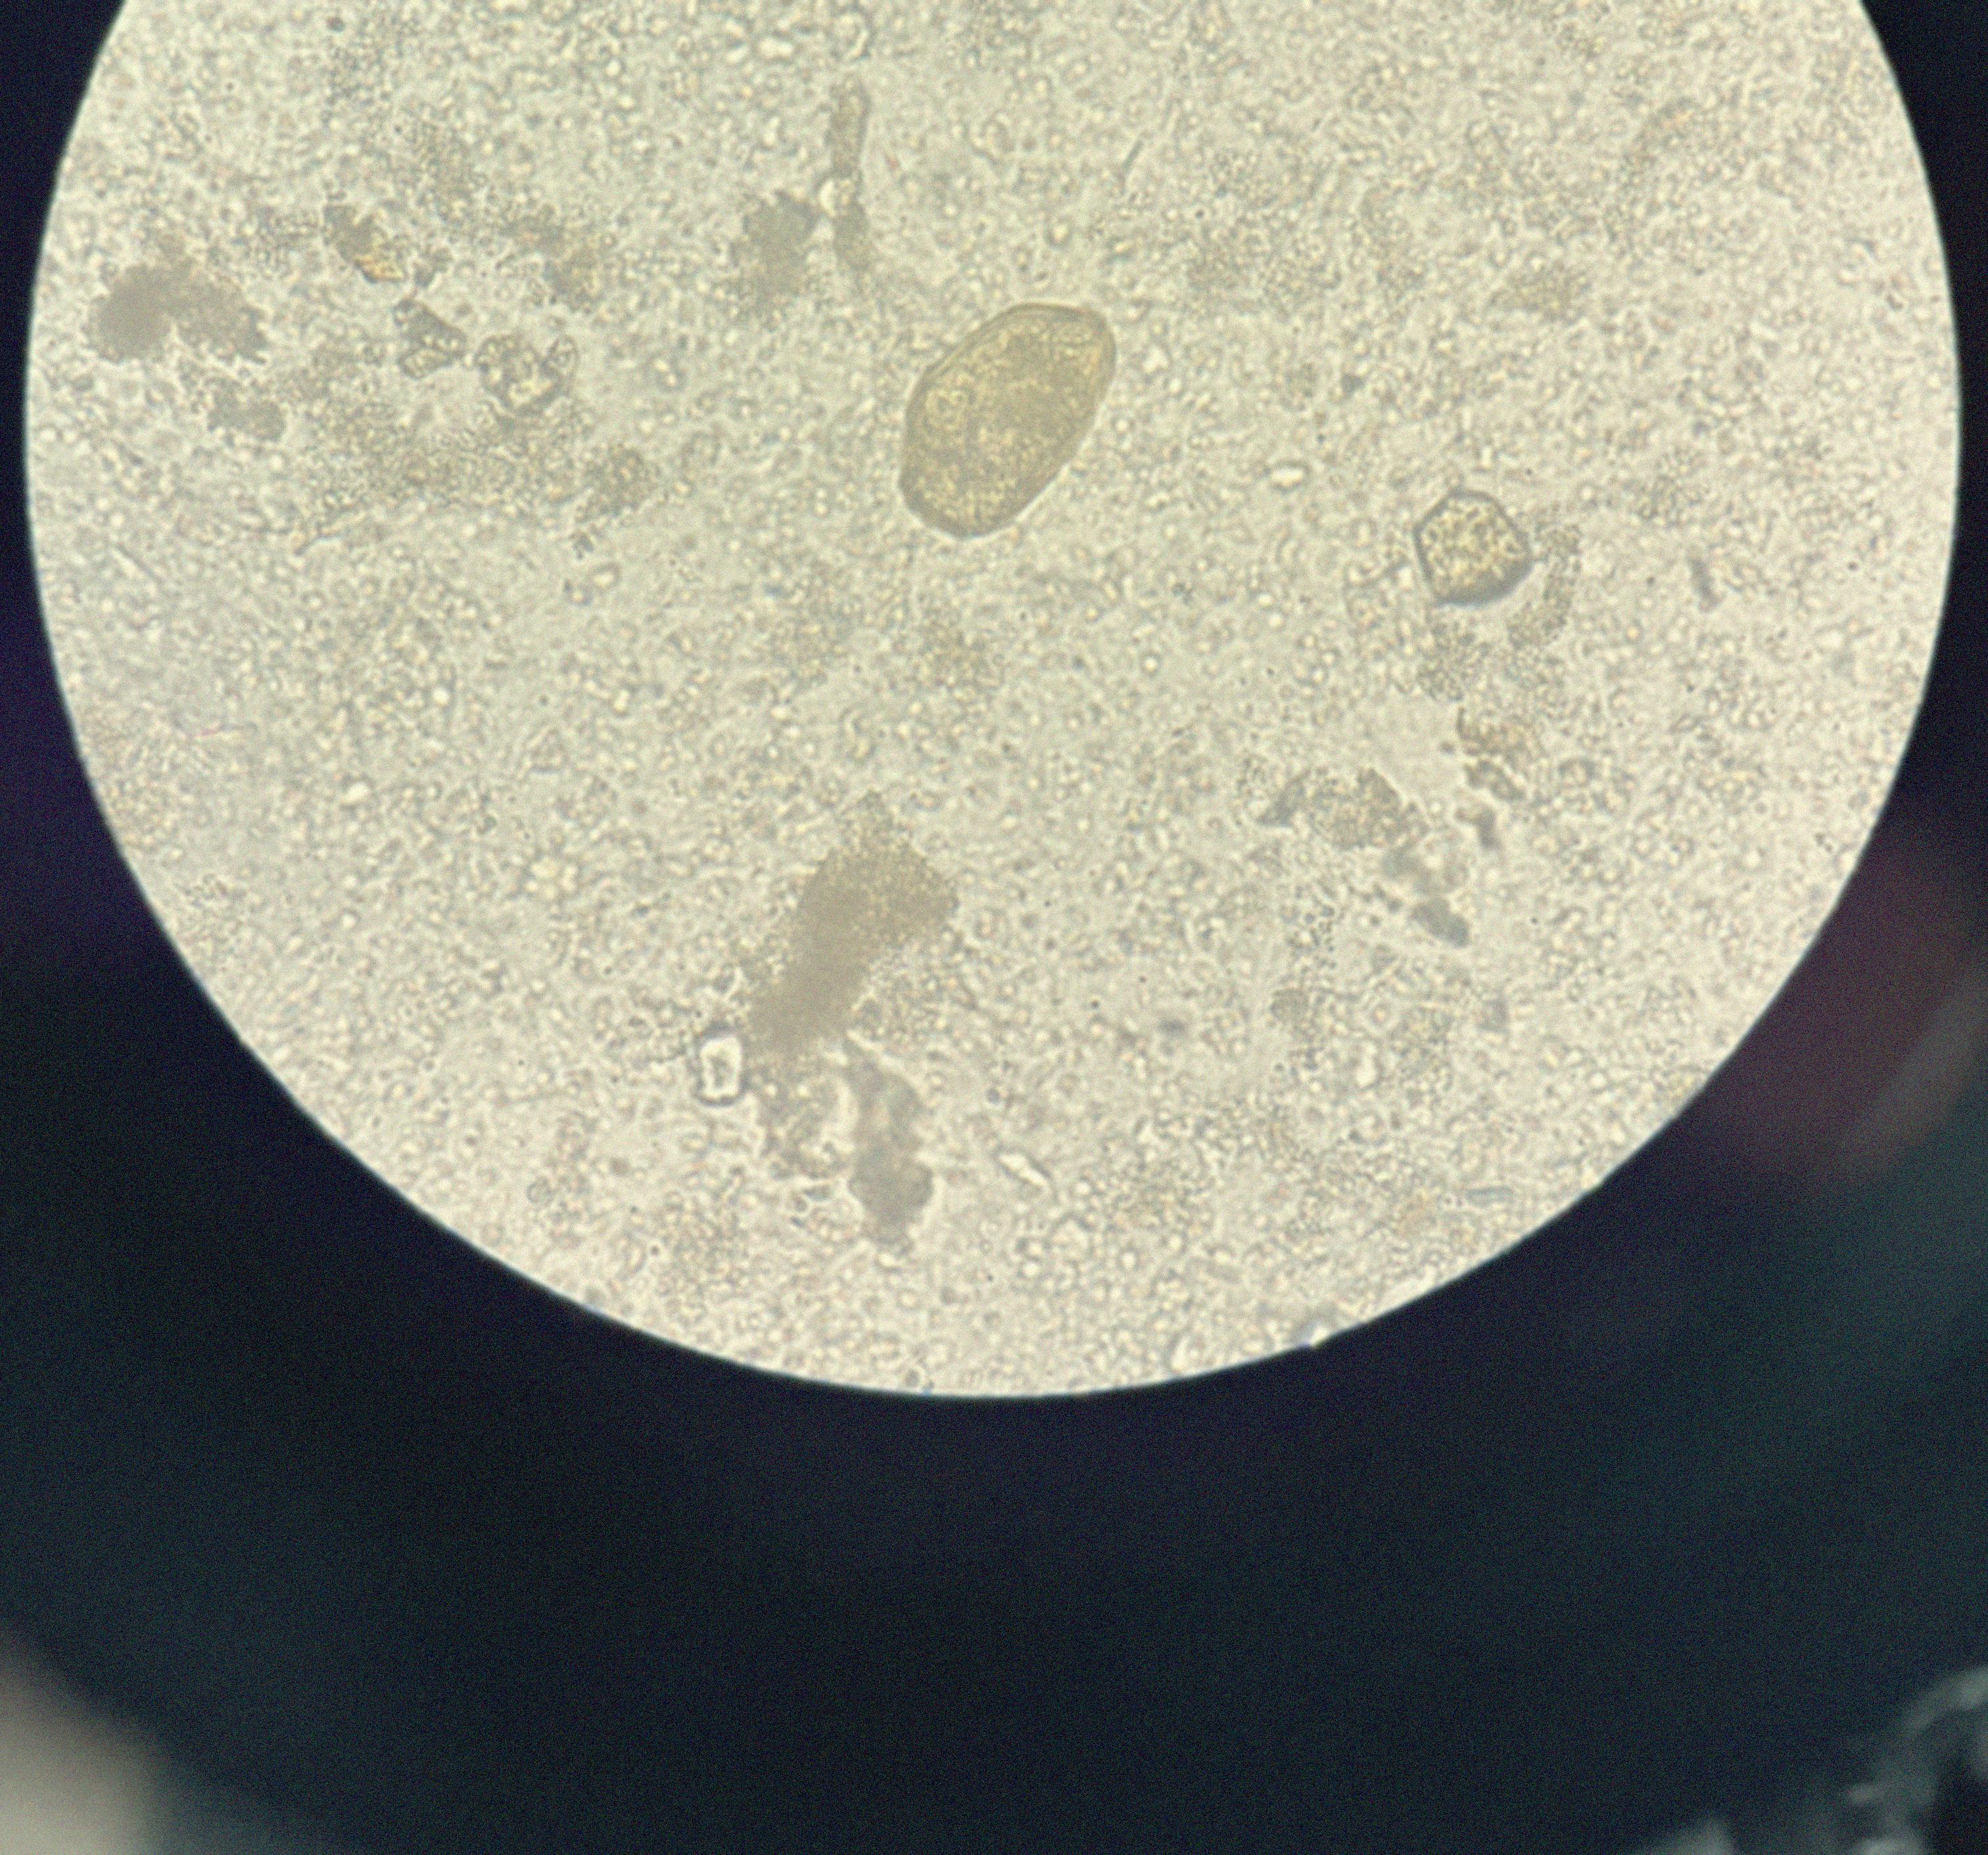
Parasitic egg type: Paragonimus spp